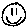
Label: smiley face